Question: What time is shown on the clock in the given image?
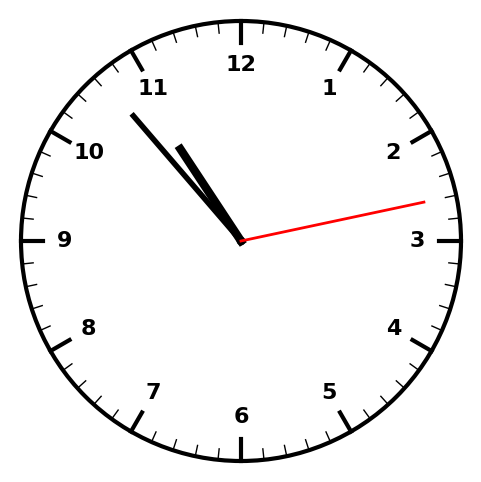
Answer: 10:53:13